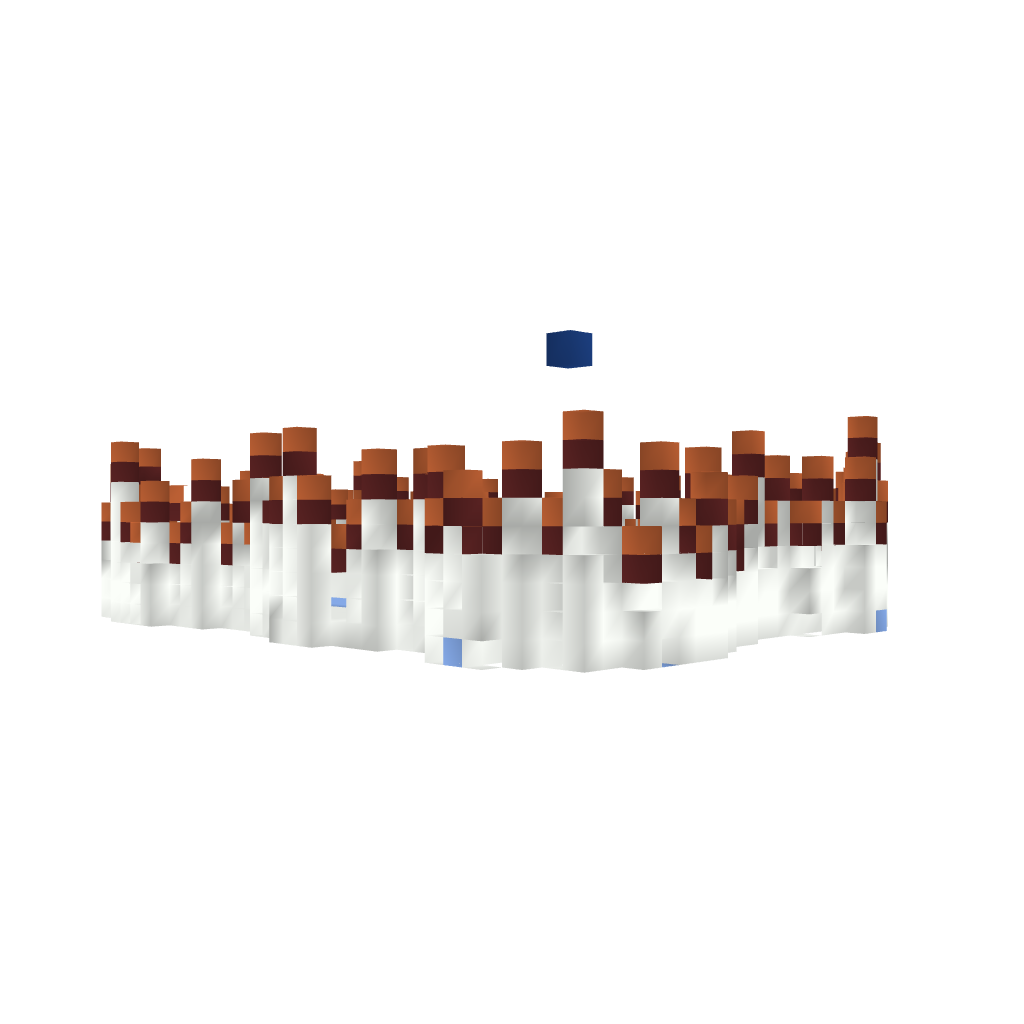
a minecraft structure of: Ice Arena